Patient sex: M
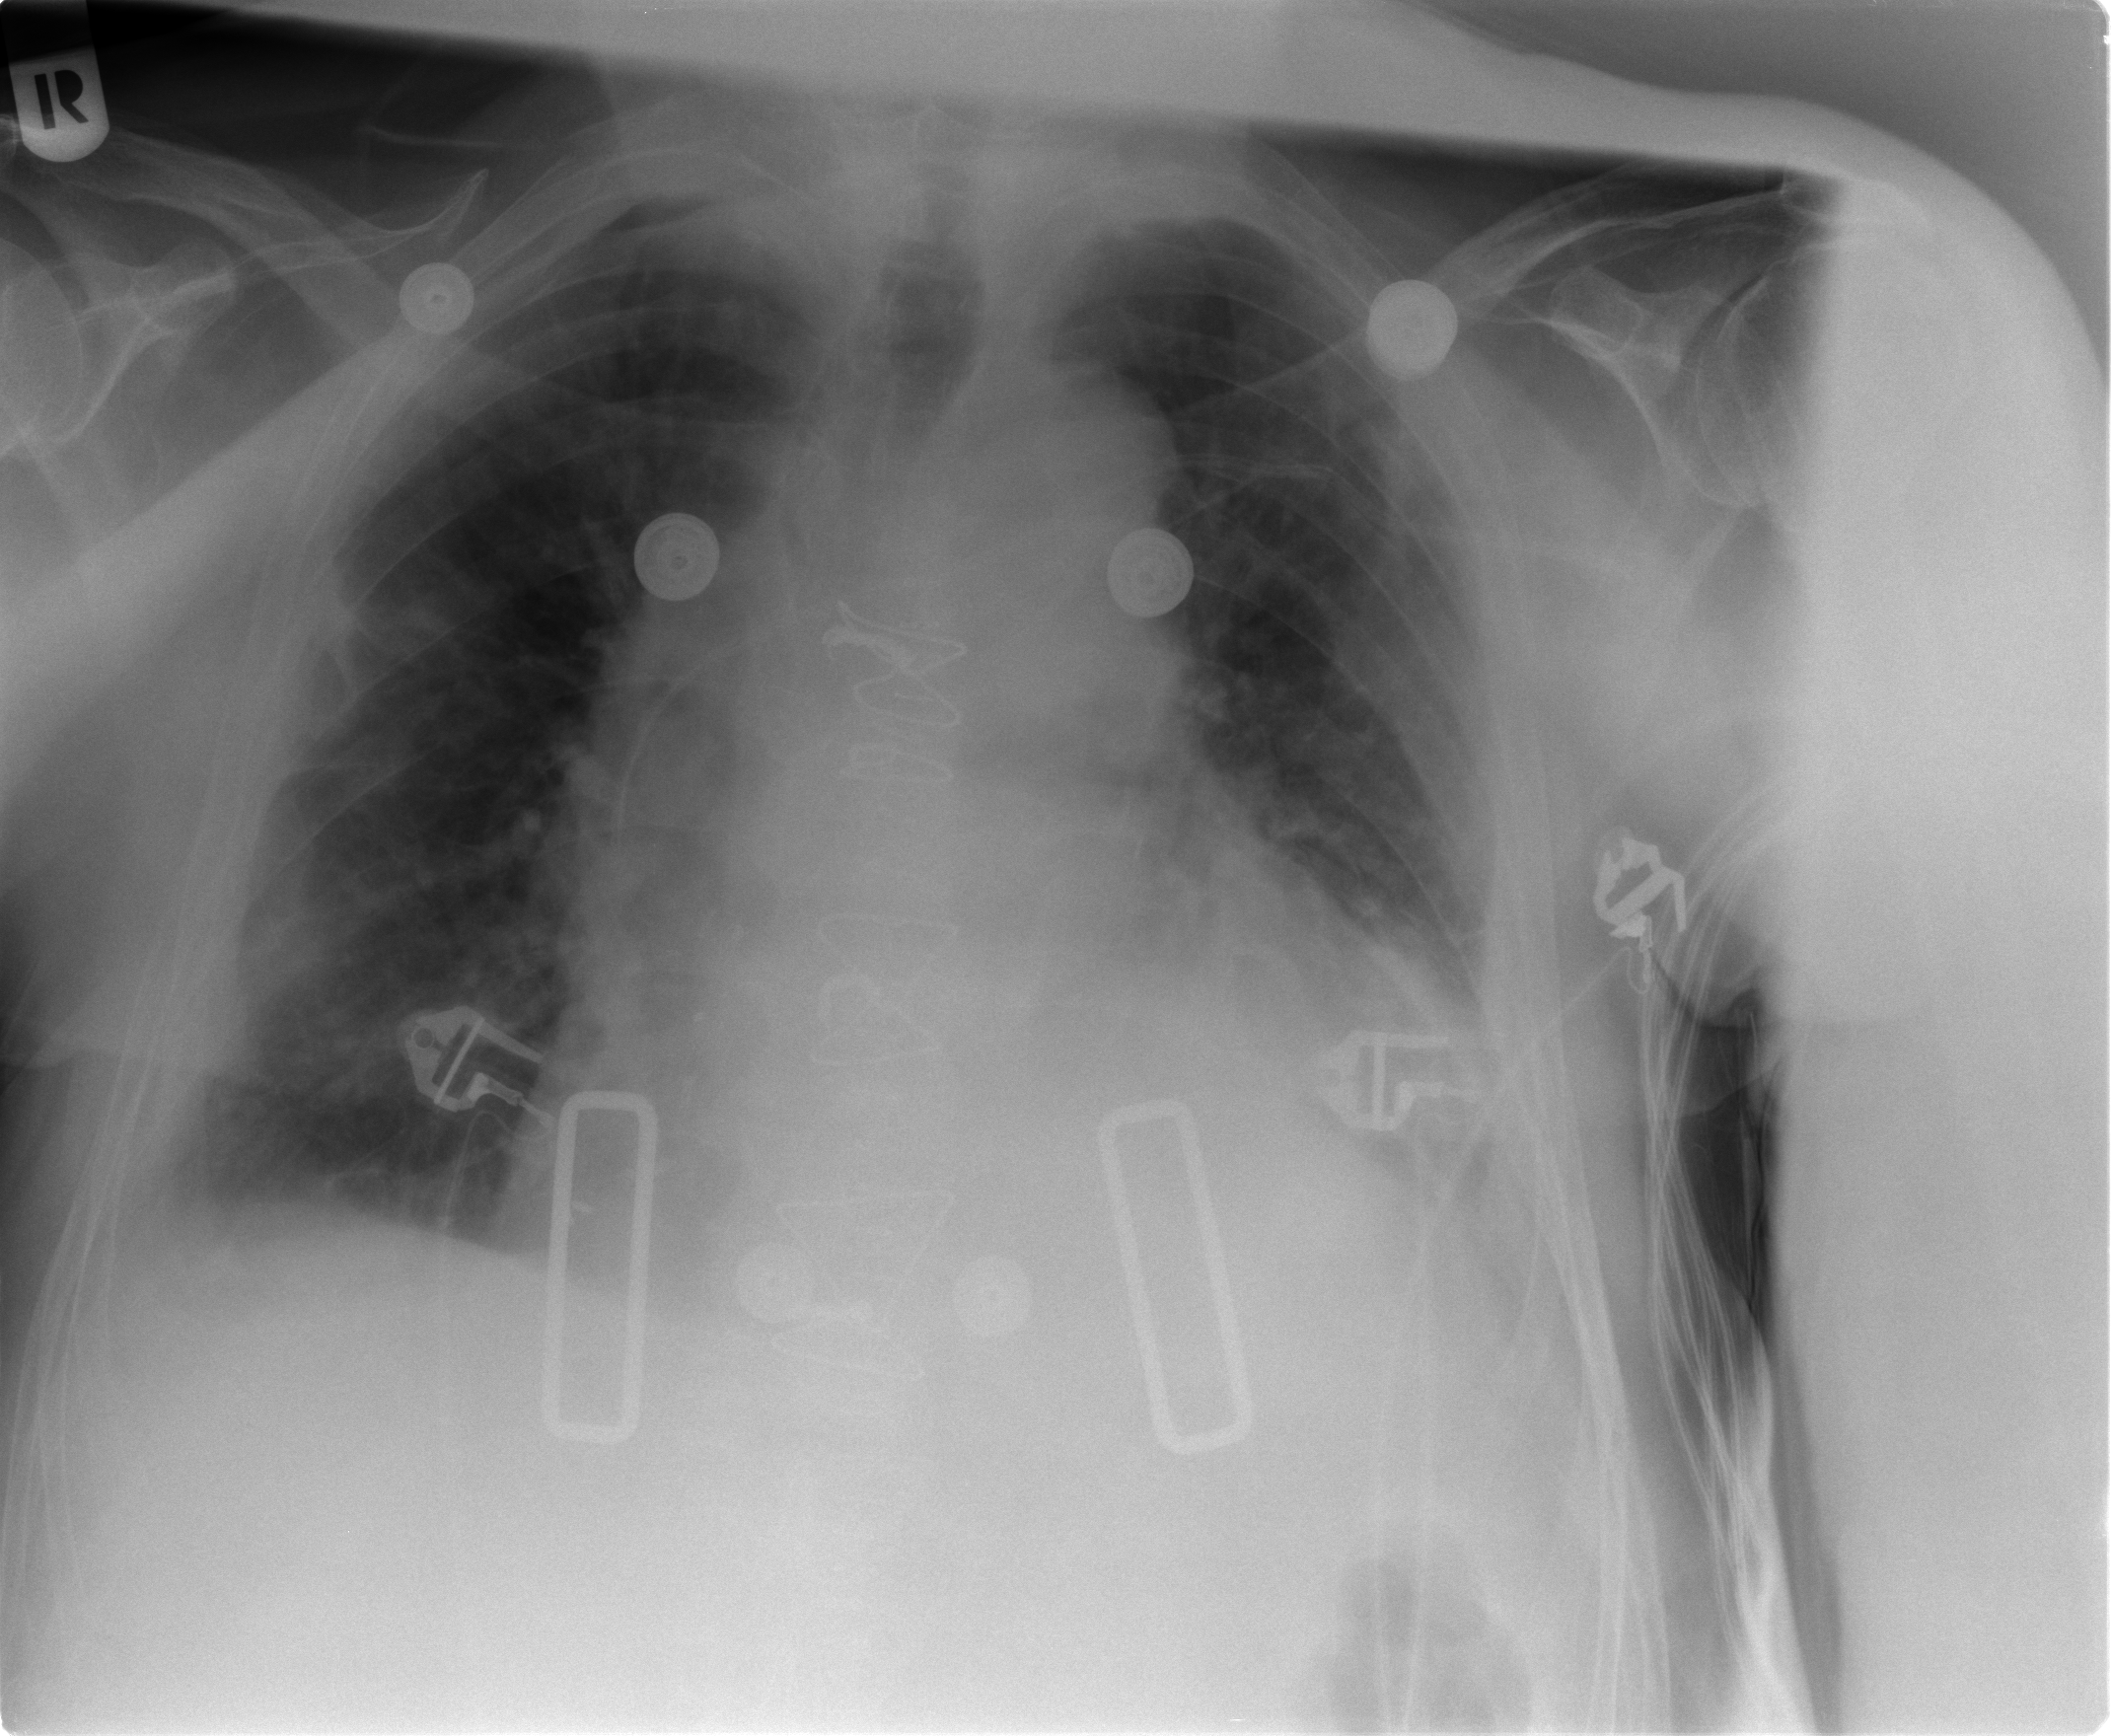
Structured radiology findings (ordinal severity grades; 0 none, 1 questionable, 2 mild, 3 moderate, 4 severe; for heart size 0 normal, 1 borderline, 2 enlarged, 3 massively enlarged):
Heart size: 3
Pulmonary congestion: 2
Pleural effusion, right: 2
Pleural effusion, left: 2
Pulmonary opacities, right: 0
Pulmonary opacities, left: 2
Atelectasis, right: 2
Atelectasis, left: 2